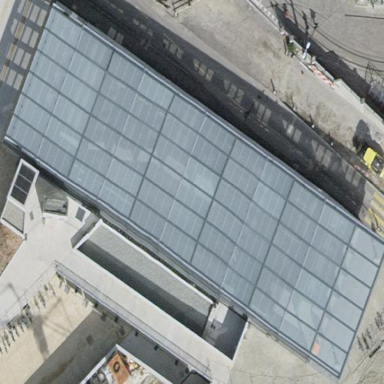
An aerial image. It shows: Train station building.